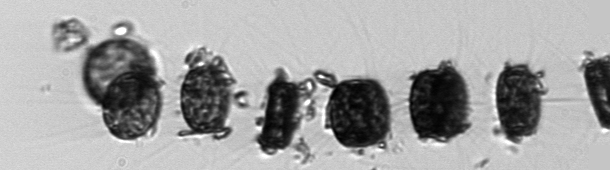
Label: Thalassiosira_TAG_external_detritus